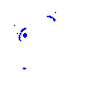
Particle: proton